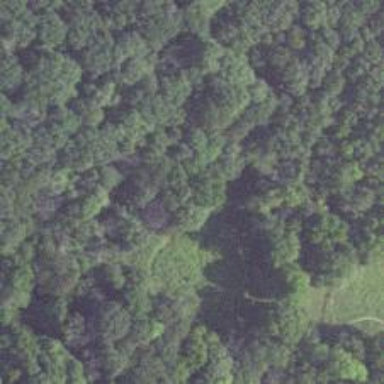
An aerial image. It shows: Path.